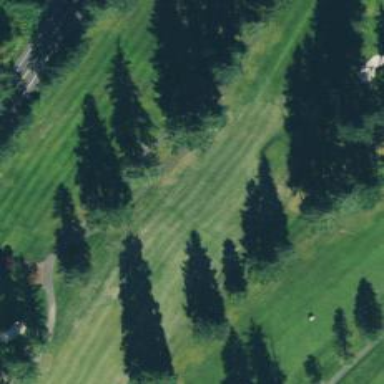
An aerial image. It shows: Service road designated as golf cart path.